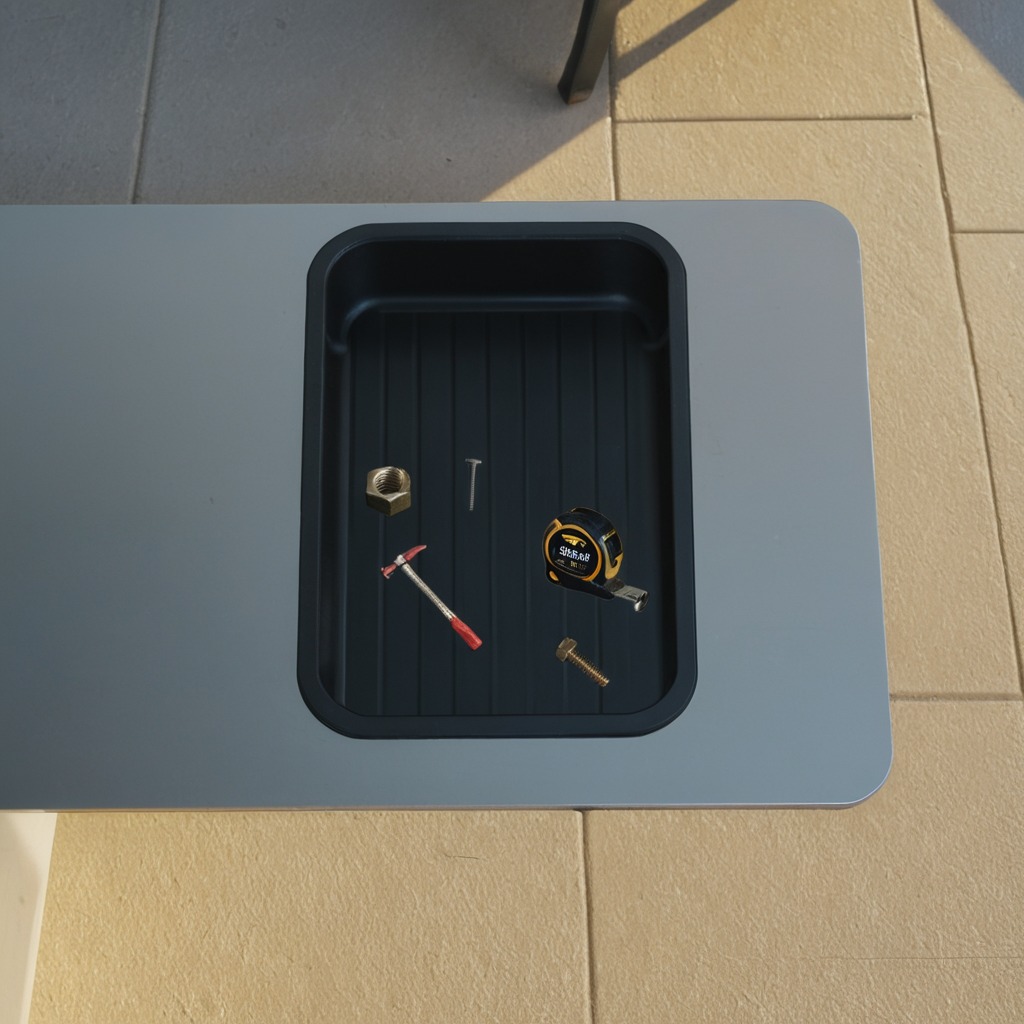
A measuring tape, a hammer, an iron nail, a metal machine screw, and a metal nut are lying on a clean utility table in a temporary outdoor tool station.